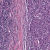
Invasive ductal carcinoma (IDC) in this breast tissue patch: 1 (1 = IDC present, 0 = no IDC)